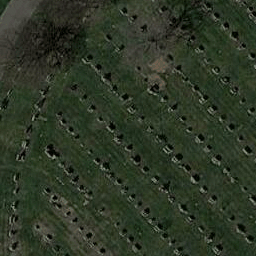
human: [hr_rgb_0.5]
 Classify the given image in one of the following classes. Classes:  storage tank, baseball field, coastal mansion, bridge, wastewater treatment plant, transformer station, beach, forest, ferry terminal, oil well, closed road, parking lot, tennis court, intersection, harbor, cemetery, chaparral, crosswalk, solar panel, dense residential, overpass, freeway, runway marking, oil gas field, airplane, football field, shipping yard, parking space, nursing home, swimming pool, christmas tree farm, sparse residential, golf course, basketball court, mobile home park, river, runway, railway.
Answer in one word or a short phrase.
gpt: cemetery